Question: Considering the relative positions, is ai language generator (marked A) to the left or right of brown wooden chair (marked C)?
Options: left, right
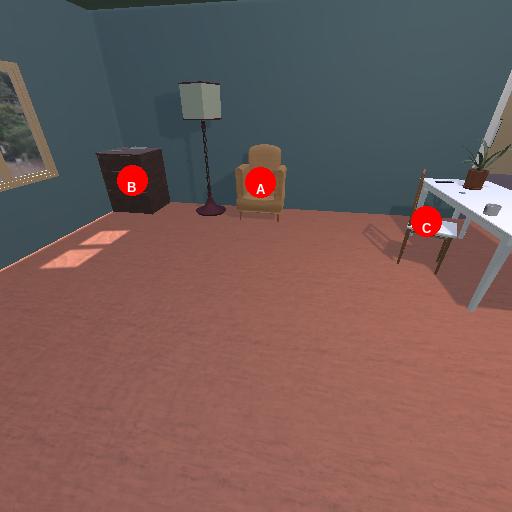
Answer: left